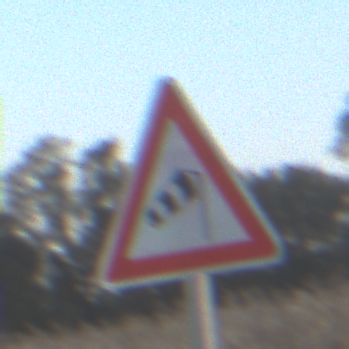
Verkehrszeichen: SeitenwindVonRechts
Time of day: SunriseSunset
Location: Outdoor (Nature)
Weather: Clear
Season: Winter
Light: Natural